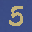
Label: 5